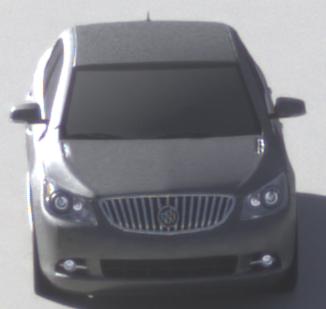
Make: Buick
Model: LaCrosse
Detailed model: Gen. 2
Model produced from: 2009
Model produced until: 2016
Doors: 4
Color: gray
Road condition: dry road
Daytime: morning or afternoon
Contrast: high contrast